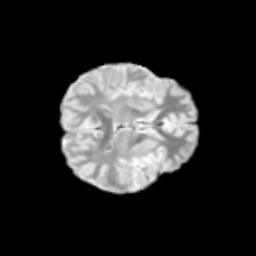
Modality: T2w
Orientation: axial
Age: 13
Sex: female
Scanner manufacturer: siemens
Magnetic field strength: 3 T
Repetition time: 3.8 s
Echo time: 0.07 s